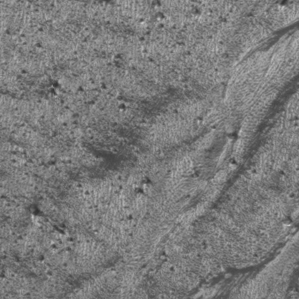
Label: frost